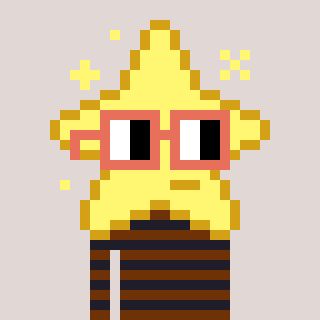
a pixel art character with square orange glasses, a star-shaped head and a grayscale-colored body on a warm background